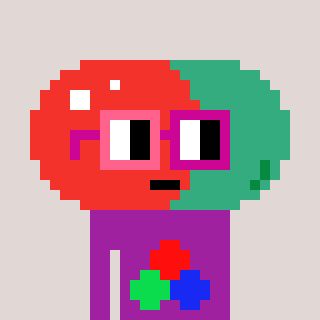
a pixel art character with square pink and red glasses, a pill-shaped head and a magenta-colored body on a warm background